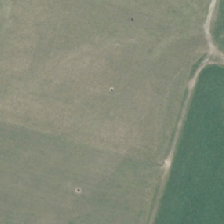
Land cover: shortrotation_cropland